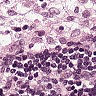
Metastatic tissue present: no